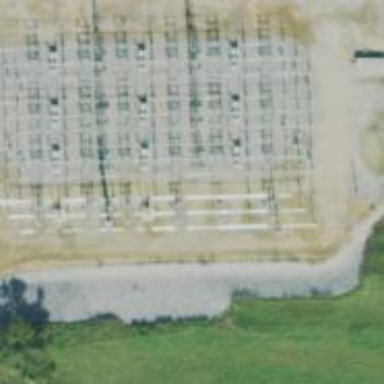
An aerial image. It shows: Switch used for power control.